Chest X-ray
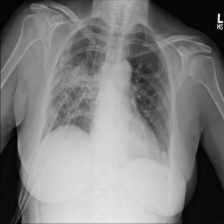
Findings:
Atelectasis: negative
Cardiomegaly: negative
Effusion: negative
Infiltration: negative
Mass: negative
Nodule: negative
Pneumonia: negative
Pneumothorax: negative
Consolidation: negative
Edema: negative
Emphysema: negative
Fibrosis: negative
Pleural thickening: negative
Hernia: negative